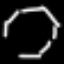
Label: octagon